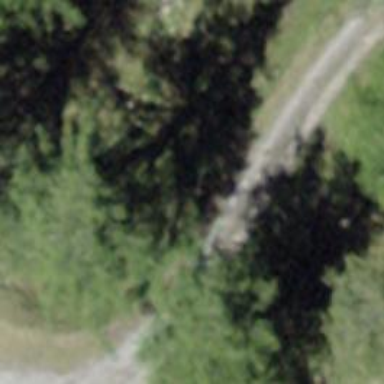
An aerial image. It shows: Forestry vehicle.